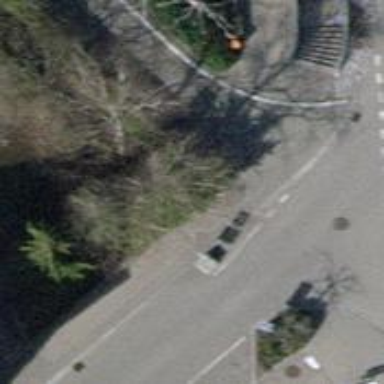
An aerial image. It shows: Sidewalk.